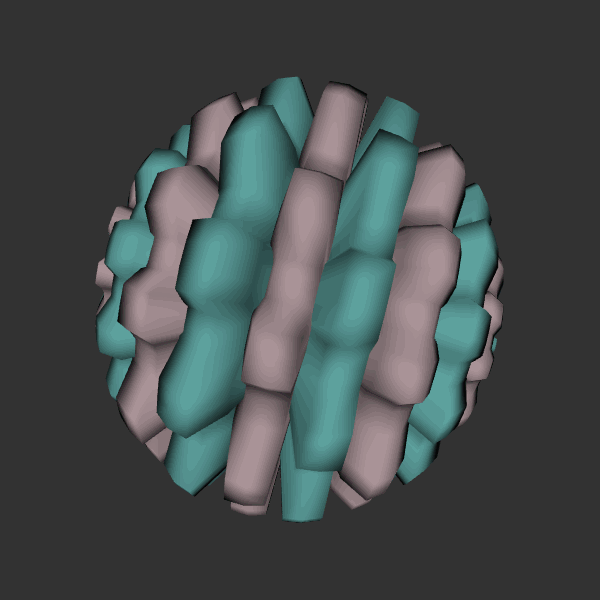
Background: dark